Field crop: tomato
Growth stage: 2
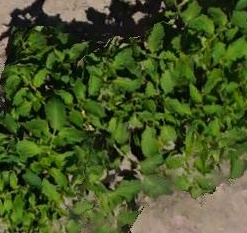
Species: tomato